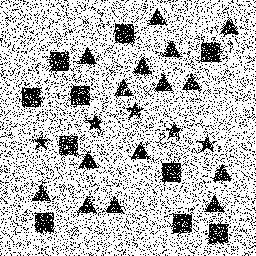
Squares: 10
Triangles: 15
Stars: 5
Total shapes: 30